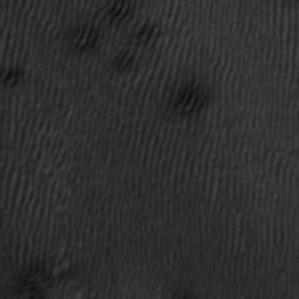
Label: frost